Question: I have following requirements:
1. Get questions from db in servlet.
2. Display themin jsp.
3. Check if question is mandatory or not.
4. If question is mandatory then answer to that is reuired at the time of submiting form and if no answer is provided for the question then don't submit form and display warning.
Up to number 3 I have done it. But don't know how to go about number 4. How can I check this in javascript. As number of questions are not fixed as they are coming from database. Also how many of them are mandatory is also not fixed. How to go for this?
What value should I check in javascript? How can I know that which questions are mandatory in javascript once they are displayed in page?
This is how my data is displayed on jsp:
'''
for (Question question : questions) {%>
<tr>
<td><b><%= question.getDefination() %></b>
<table style="margin-left: 25px;">
<%
int type = question.getType();
List<Option> options = question.getOptions();
for(Option option: options){%>
<tr>
<% if(type == 2){ %>
<td><input type="radio" name="<%=question.getIdQuestion() %>" value="<%= option.getIdQueOption() %>" /><%= option.getOptionName() %></td>
<%} else if(type == 1) { %>
<td><input type="checkbox" name="<%=option.getIdQueOption() %>" value="<%= option.getIdQueOption() %>" /><%= option.getOptionName() %></td>
<%} %>
</tr>
<%}%>
</table></td></tr>
<%}%>
'''
Sample page will look like this:

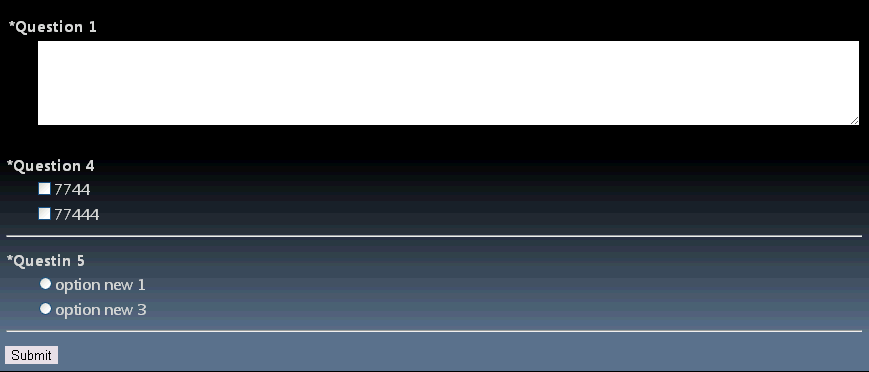
Answer: I'd suggest doing it like nnnnnn also suggested: add a class to all mandatory questions, so that you'd be able to identify them from optional questions. Then you'd need some Javascript that looks up the mandatory questions (I suggest using jQuery for simplicity).
Let's say that you have class="mandatory" on every mandatory question's 'tr' element.
'''
function onSubmit(e) {
// Set the default result to be successful
var allFilled = true;
// Get all mandatory rows
var mandatory = $('tr.mandatory');
// Loop through each matching element
mandatory.each(function(i, question) {
var answer = $(question);
// Find all elements that are checked and if none is found,
// the question must be unanswered
if (answer.find('input:checked, input[type="text"][value!=""]').length === 0)
allFilled = false;
});
// If the default value "true" was changed, there must be empty answers
if (!allFilled)
e.preventDefault();
}
'''
Of course you'd have to bind the onSubmit function to submit event on the form you are checking.
BTW, I don't think having a table inside a table is valid HTML, but I'm not sure.